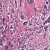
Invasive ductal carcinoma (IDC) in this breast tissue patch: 1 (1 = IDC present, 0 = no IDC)